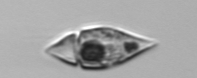
Label: Amphidinium